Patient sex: M
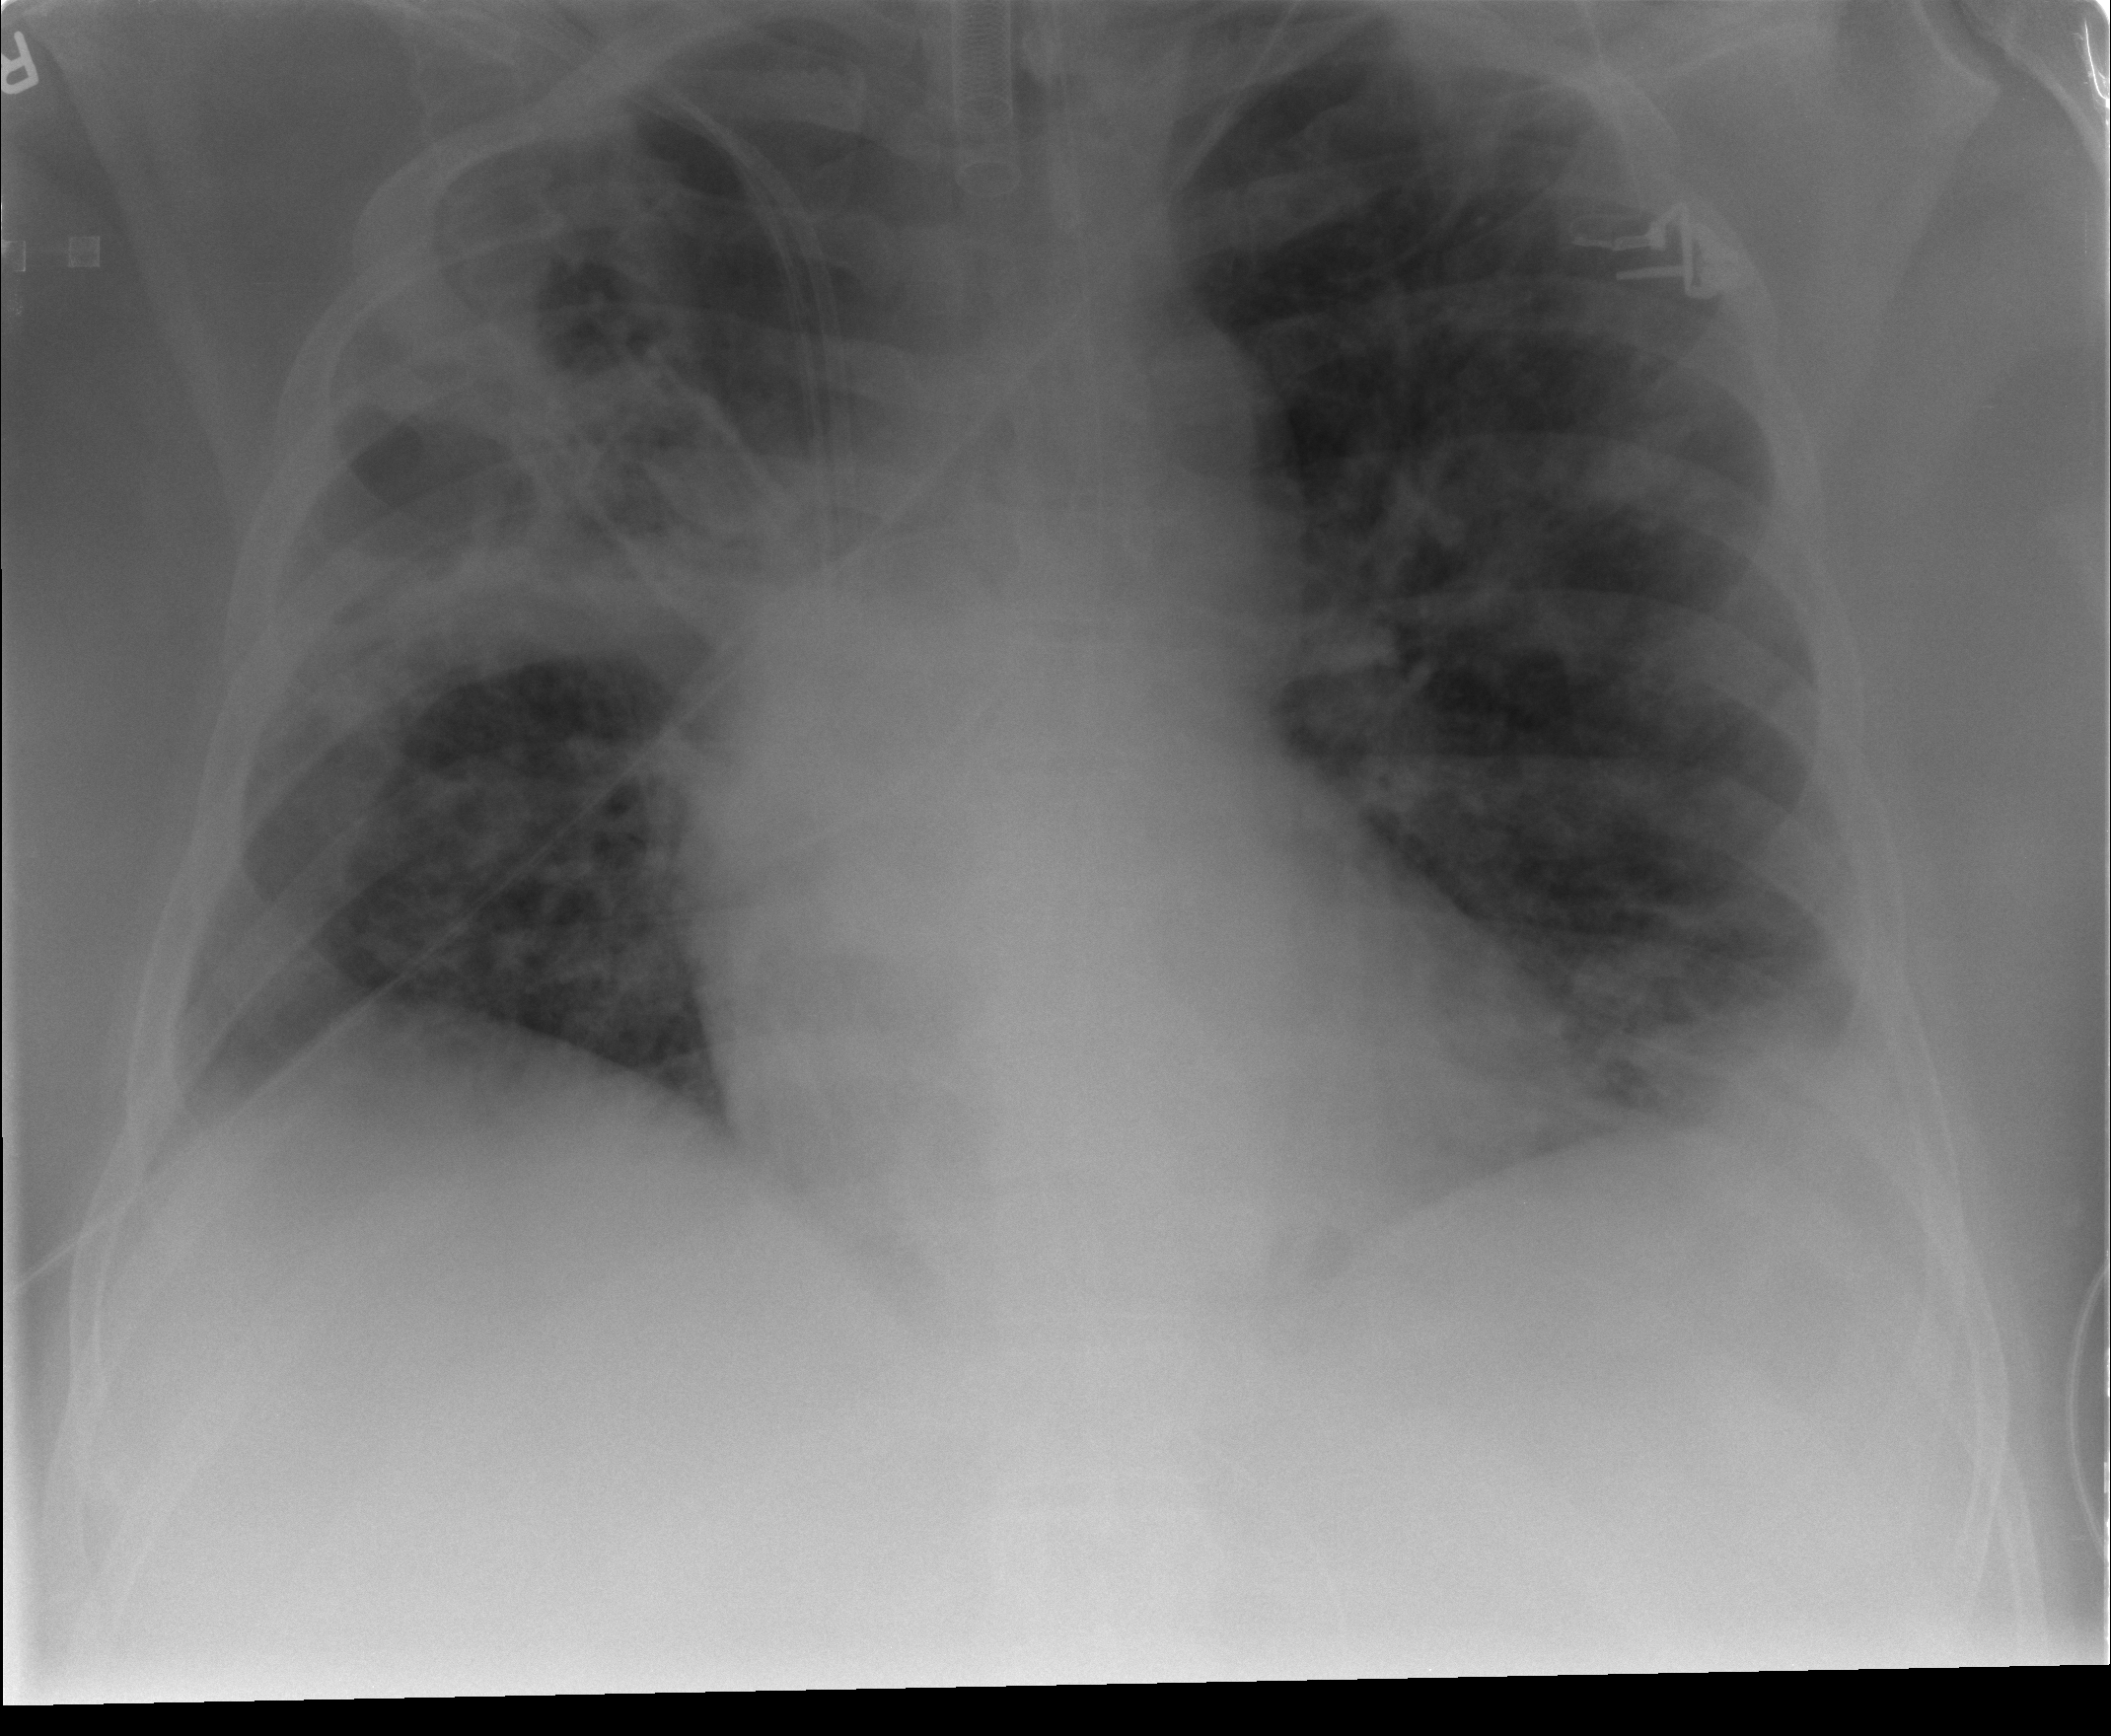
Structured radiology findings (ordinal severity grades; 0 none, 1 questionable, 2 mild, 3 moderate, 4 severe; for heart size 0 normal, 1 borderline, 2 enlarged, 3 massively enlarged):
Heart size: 1
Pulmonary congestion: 2
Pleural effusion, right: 2
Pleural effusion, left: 2
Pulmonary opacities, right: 3
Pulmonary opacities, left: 3
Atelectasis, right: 2
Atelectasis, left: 2